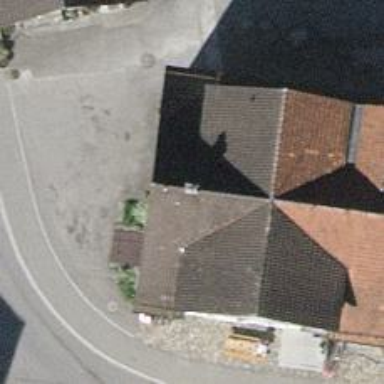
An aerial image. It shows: Restaurant.